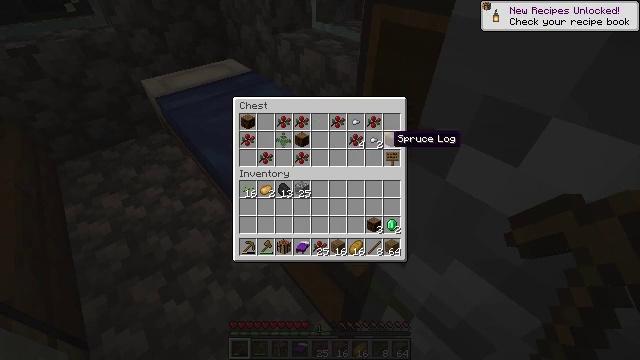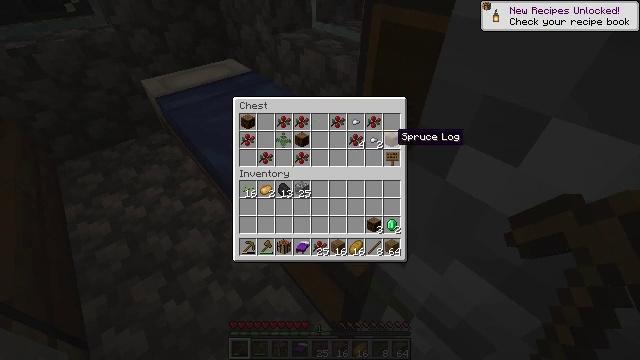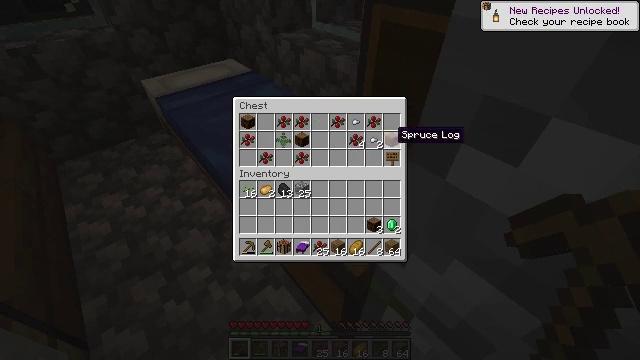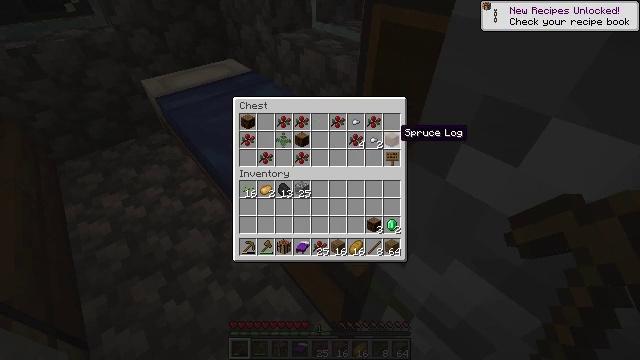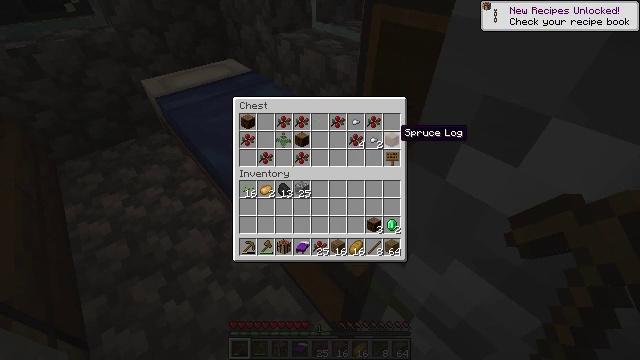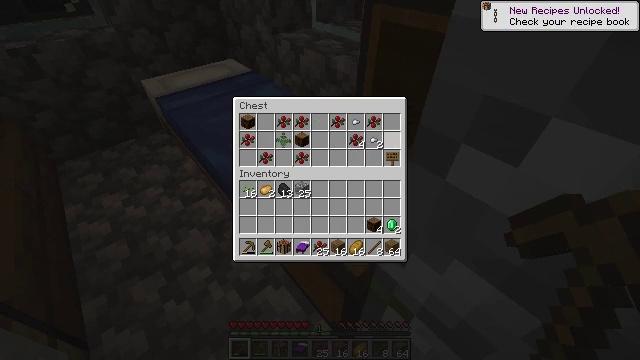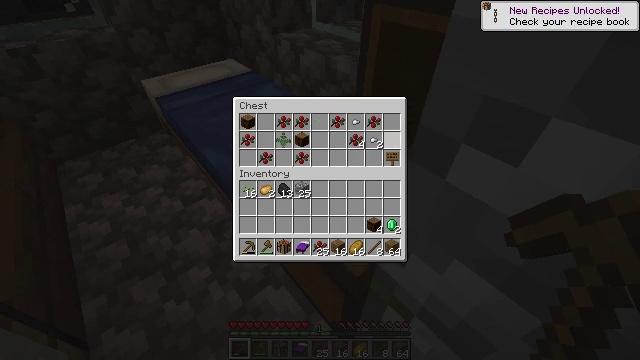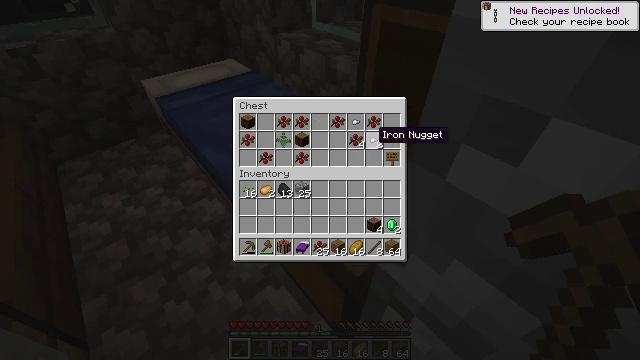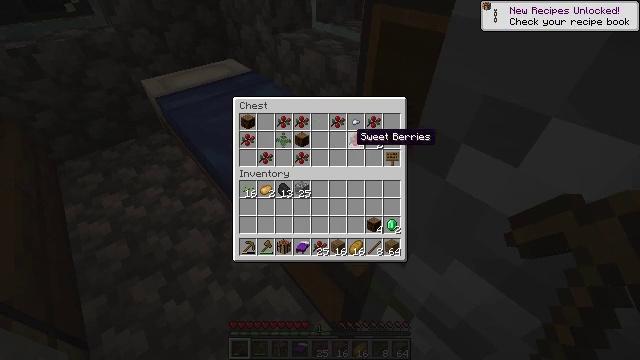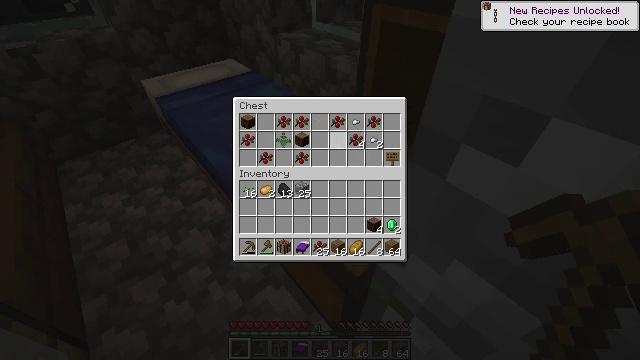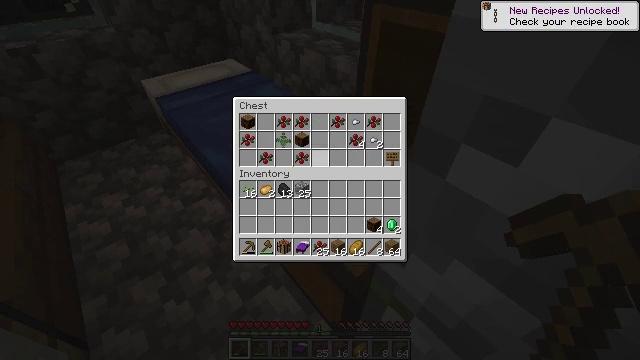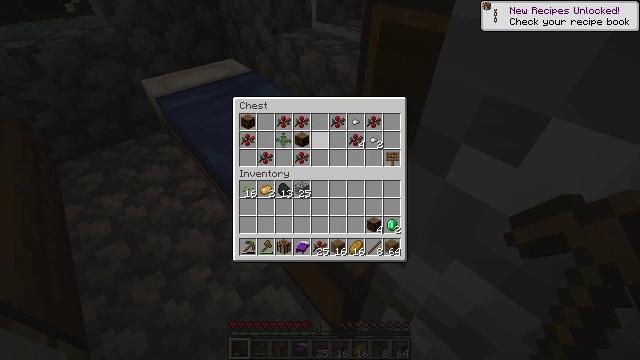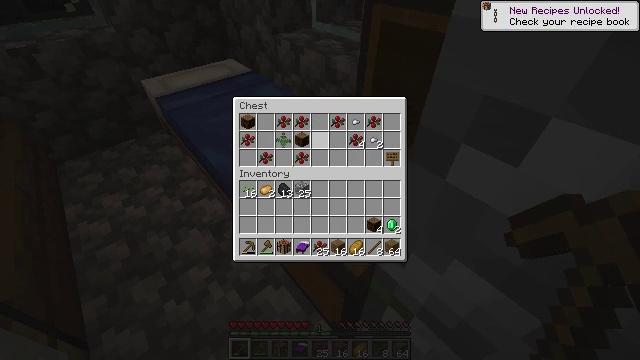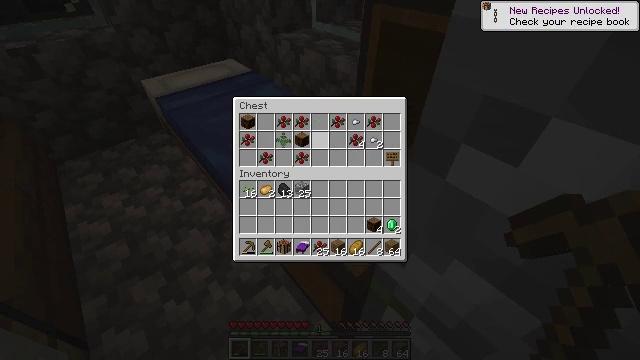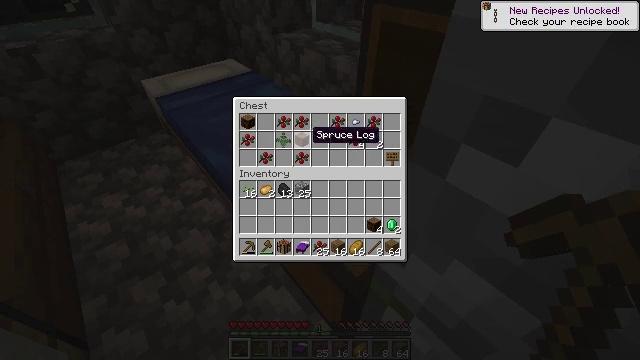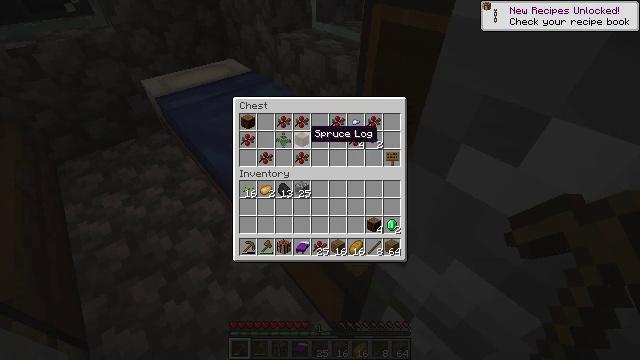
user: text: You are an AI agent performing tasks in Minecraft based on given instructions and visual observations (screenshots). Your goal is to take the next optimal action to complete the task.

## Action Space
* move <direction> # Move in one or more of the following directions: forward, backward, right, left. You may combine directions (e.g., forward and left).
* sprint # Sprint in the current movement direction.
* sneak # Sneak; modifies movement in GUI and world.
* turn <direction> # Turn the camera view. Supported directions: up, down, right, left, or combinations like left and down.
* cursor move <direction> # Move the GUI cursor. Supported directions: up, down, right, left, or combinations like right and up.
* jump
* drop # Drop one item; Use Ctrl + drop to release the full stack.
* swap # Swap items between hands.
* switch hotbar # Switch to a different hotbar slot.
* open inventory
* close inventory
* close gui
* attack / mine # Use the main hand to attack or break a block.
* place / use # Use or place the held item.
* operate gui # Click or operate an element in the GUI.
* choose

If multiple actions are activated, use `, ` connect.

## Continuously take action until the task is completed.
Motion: motion action
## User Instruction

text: Collect the large fern.
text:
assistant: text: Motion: sneak
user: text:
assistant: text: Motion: sneak
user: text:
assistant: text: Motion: sneak
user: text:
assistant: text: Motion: sneak
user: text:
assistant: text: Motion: sneak, operate gui
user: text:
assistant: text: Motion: sneak, operate gui
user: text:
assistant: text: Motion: sneak, cursor move left
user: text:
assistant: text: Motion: sneak, cursor move left
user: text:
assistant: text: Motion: sneak, cursor move left
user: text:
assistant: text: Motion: sneak, cursor move left
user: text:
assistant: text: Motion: sneak
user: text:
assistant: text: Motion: sneak
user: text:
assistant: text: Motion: sneak
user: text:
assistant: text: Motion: sneak
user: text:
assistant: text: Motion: sneak
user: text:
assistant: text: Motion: sneak, operate gui
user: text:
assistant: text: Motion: sneak, operate gui
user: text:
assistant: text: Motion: sneak, operate gui
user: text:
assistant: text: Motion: sneak, cursor move left
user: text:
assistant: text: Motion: sneak, cursor move left
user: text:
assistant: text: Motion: sneak, cursor move left
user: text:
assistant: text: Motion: sneak
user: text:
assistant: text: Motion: sneak
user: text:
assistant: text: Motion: sneak
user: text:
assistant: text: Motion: sneak
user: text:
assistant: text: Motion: sneak
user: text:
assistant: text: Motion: sneak
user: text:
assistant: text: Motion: sneak
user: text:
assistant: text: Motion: sneak, operate gui
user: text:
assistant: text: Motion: sneak, operate gui